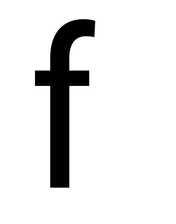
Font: Roboto_Condensed_Regular